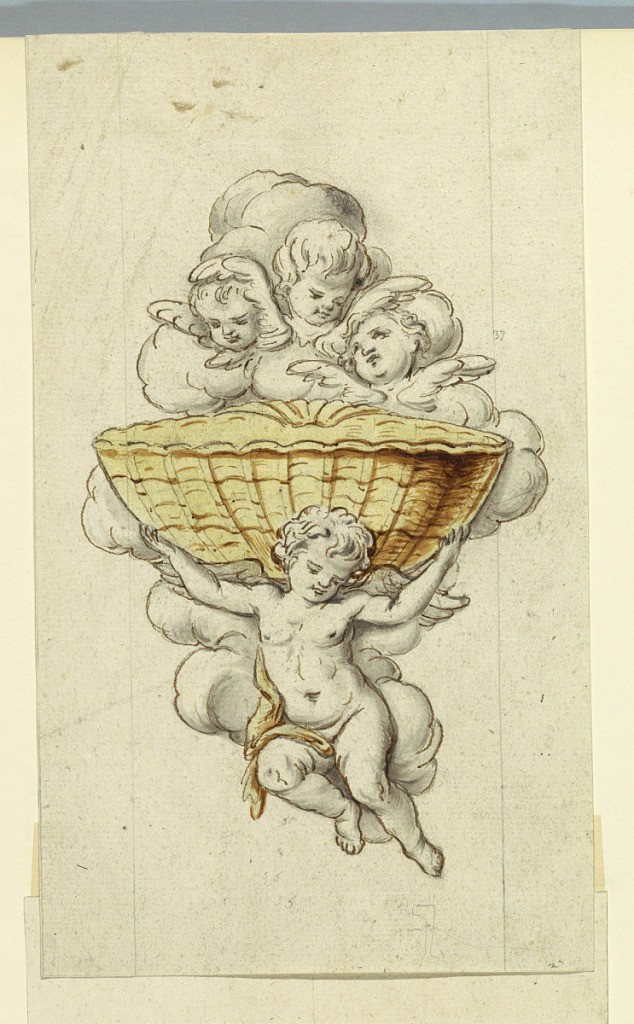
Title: Design for a Hot Water Spout
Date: late 18th century
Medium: Pen and ink, brush and sepia wash, gray, yellow watercolor, graphite on light brown paper; verso: graphite
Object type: Drawing
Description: Vertical rectangle. Design for a hot water spout, attached at a wall, intended to be executed in yellow and white metals. The bowl is supported by a flying angel upon his back, in clouds. Above are clouds and three cherubim. On both sides are graphite lines. Verso: two graphite sketches of decorative blossoms.